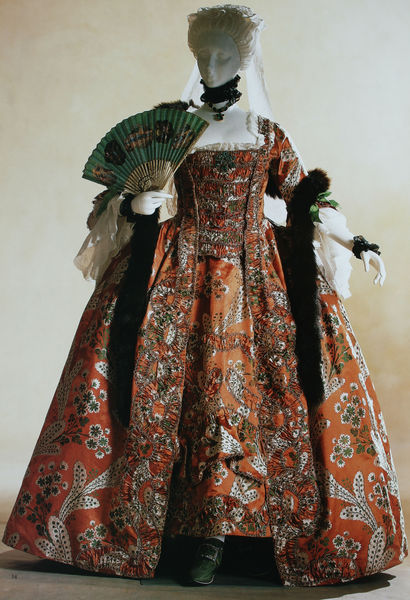
Titel: Kleid (Robe à la francaise)
Standort: Kyoto (Japan)
Institution: Kyoto Costume Institute
Schlagwörter: dunkel, weiß, grün, ausschnitt, blumen, finger, frau, frisur, grau, holz, kleid, orange, schmuck, schwarz, blüten, dame, rot, schleier, tiere, tuch, fest, fächer, mode, muster, ornament, rock, alt, arm, arme, band, barock, falten, halten, kleidung, knoten, leinen, pelz, spitze, stehen, tot, weit, ärmel, hals, hände, wind, land, bestickt, gewand, haare, kostüm, reich, stoff, adel, rokkoko, spitzen, pflanzen, renaissance, rokoko, ranken, fell, perücke, japan, papier, modell, halsband, mieder, schuhe, kette, hof, luft, spitz, steif, weiblich, dekor, floral, ornamente, verzierung, robe, edel, rüschen, halsschmuck, kropfband, stola, halskette, bemalt, fecher, foto, fotografie, photographie, schnalle, unterrock, leblos, asien, schnitt, stilisiert, nerz, schuh, festlich, krause, brokat, puppe, ranke, photo, ausstellung, china, rau, armband, amulett, rotbraun, aristokrat, durchsichtig, edeldame, korsett, adelig, barocj, höfisch, museum, volant, teuer, vegetabil, textil, reifrock, royal, ornat, anmut, ballkleid, textilien, ausschnit, prachtvoll, aristokratie, mannf, kanienchen, fernost, rococo, kyoto, abendrobe, tokyo, fürstlich, festtagsgewand, fäächer, ladyrot, sandelholz, schnallschuhe, faächer, aristrokratin